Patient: sex M, age 55
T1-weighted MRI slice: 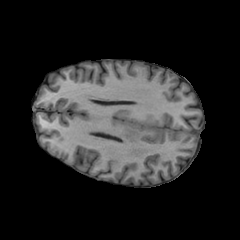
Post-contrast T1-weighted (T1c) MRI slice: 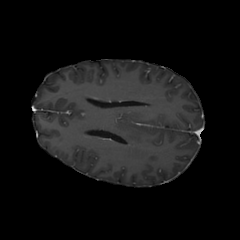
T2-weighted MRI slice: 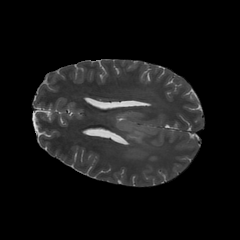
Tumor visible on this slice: yes
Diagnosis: Astrocytoma, IDH-wildtype
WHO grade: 2